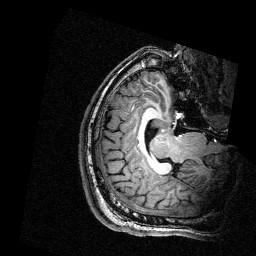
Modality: T1w
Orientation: axial
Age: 21
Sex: male